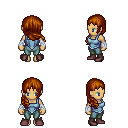
a pixel art fantasy rpg character, female body template, human, tanned skin, blue vest, teal pants, brunette right-swept hairstyle, white cloth bandages, maroon shoes, four views (front, back, left, right), 2x2 character sprite sheet, small pixel art, hard edges, no anti-aliasing